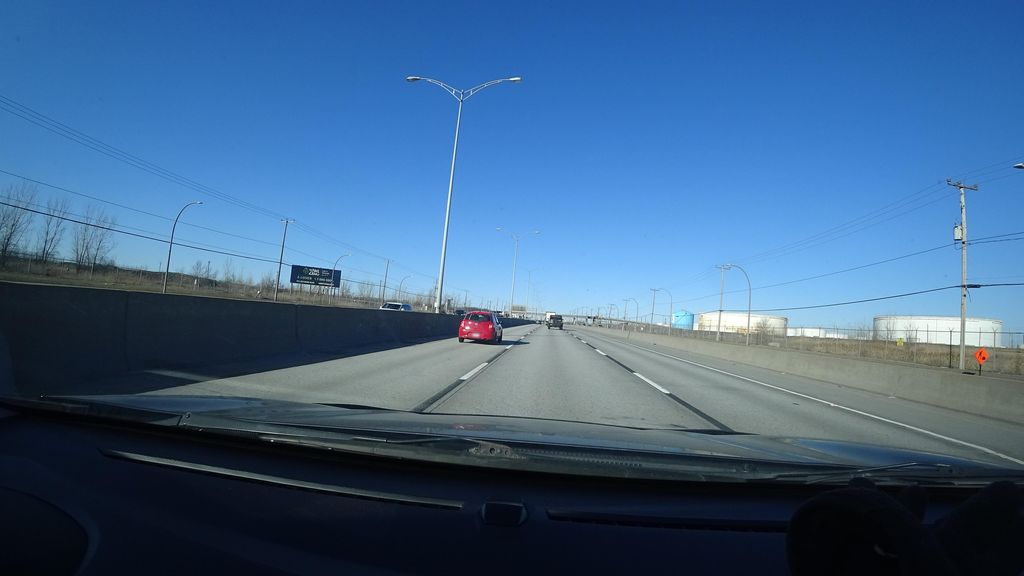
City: montreal